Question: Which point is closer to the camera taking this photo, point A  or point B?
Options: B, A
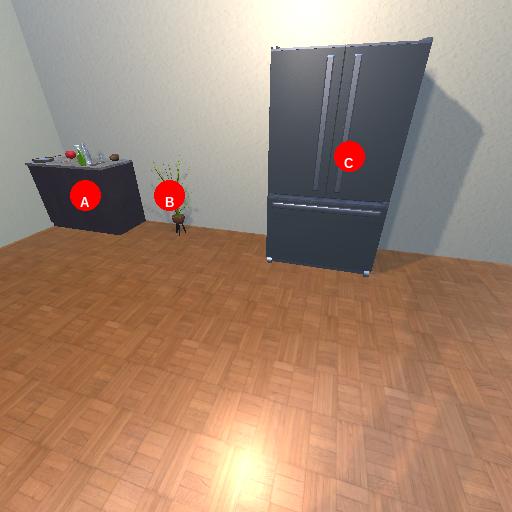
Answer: B